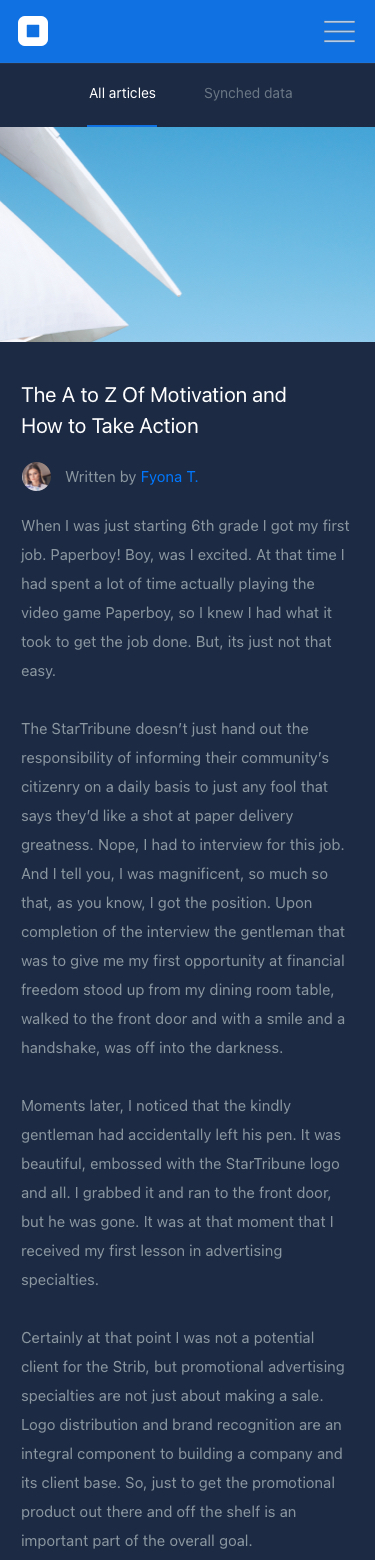
Text in this UI design:
The A to Z Of Motivation and How to Take Action
Written by Fyona T.
When I was just starting 6th grade I got my first job. Paperboy! Boy, was I excited. At that time I had spent a lot of time actually playing the video game Paperboy, so I knew I had what it took to get the job done. But, its just not that easy.

The StarTribune doesn’t just hand out the responsibility of informing their community’s citizenry on a daily basis to just any fool that says they’d like a shot at paper delivery greatness. Nope, I had to interview for this job. And I tell you, I was magnificent, so much so that, as you know, I got the position. Upon completion of the interview the gentleman that was to give me my first opportunity at financial freedom stood up from my dining room table, walked to the front door and with a smile and a handshake, was off into the darkness.

Moments later, I noticed that the kindly gentleman had accidentally left his pen. It was beautiful, embossed with the StarTribune logo and all. I grabbed it and ran to the front door, but he was gone. It was at that moment that I received my first lesson in advertising specialties.

Certainly at that point I was not a potential client for the Strib, but promotional advertising specialties are not just about making a sale. Logo distribution and brand recognition are an integral component to building a company and its client base. So, just to get the promotional product out there and off the shelf is an important part of the overall goal.
All articles
Synched data